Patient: sex M, age 29
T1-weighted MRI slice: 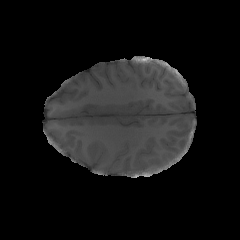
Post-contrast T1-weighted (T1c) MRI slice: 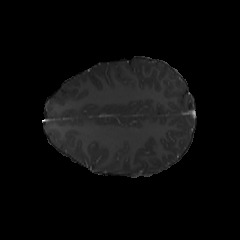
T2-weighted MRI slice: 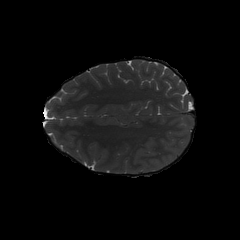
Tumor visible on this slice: no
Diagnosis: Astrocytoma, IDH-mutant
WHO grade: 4